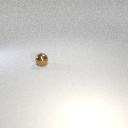
small brown metal sphere